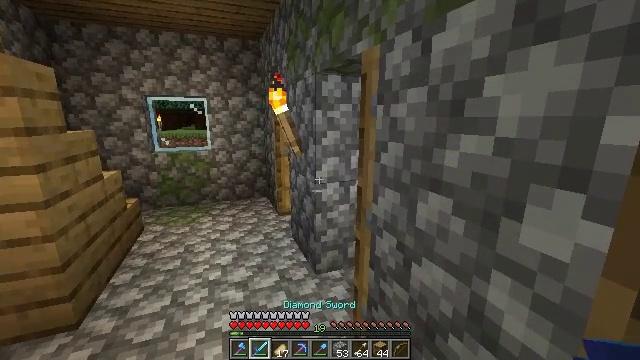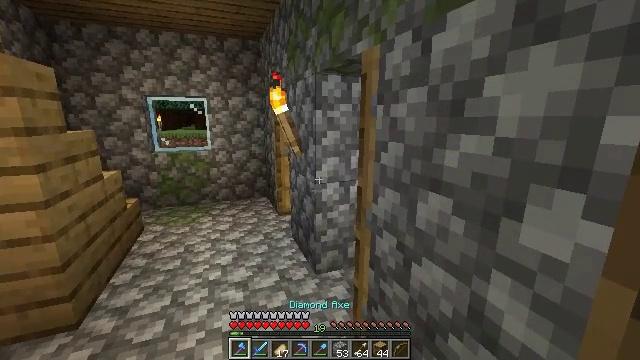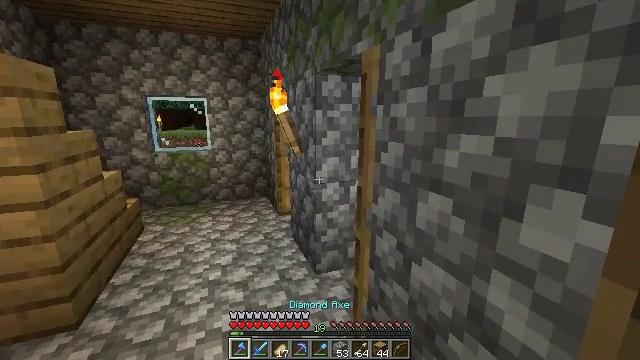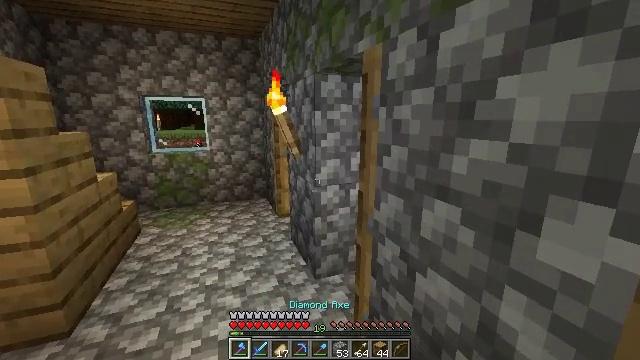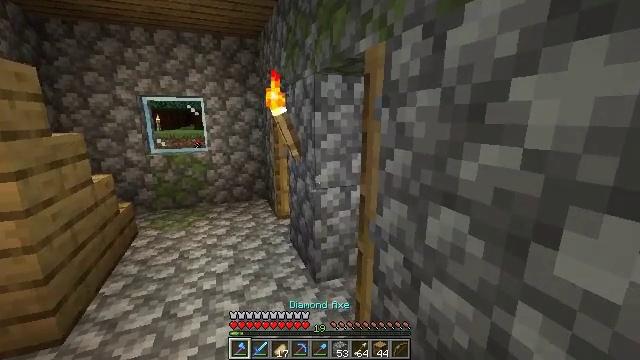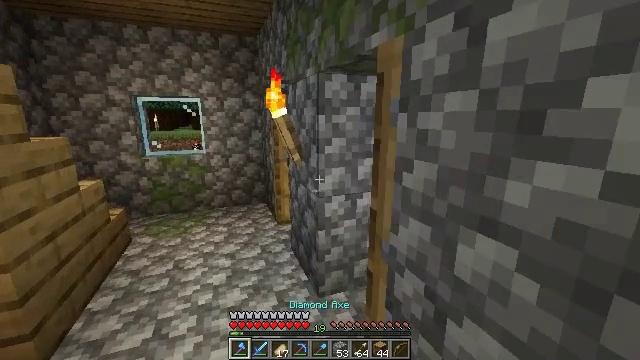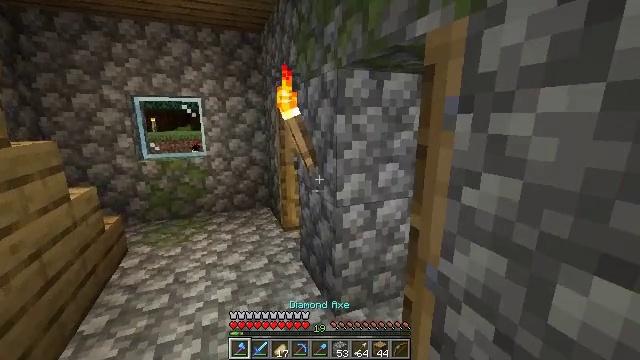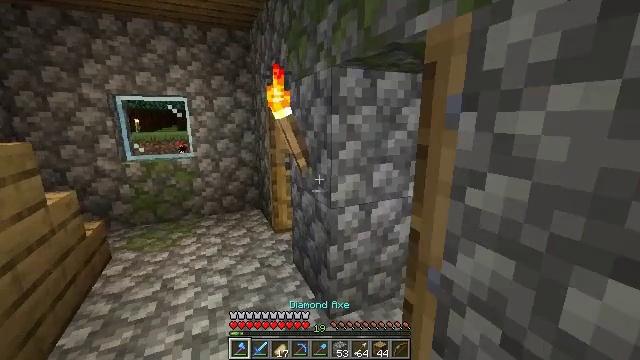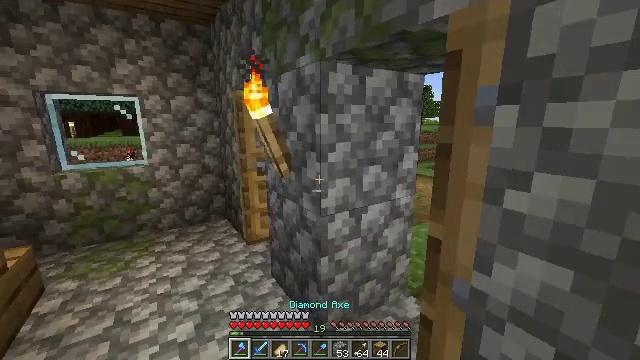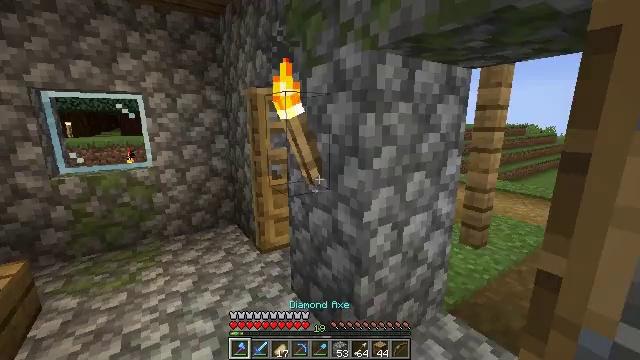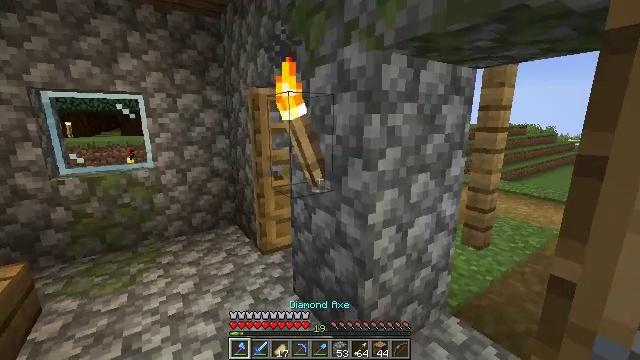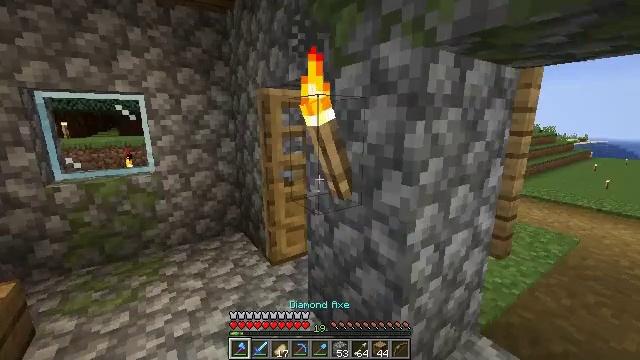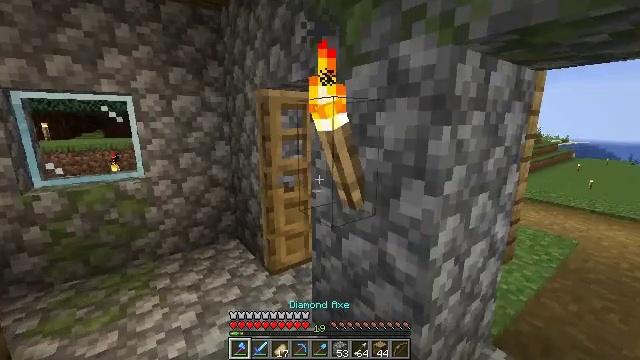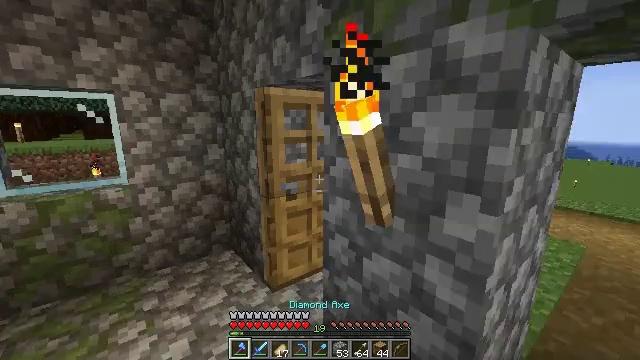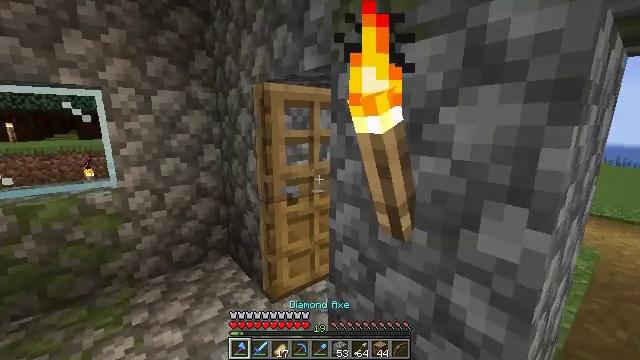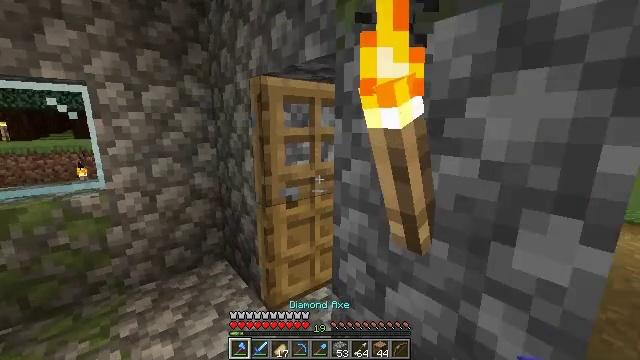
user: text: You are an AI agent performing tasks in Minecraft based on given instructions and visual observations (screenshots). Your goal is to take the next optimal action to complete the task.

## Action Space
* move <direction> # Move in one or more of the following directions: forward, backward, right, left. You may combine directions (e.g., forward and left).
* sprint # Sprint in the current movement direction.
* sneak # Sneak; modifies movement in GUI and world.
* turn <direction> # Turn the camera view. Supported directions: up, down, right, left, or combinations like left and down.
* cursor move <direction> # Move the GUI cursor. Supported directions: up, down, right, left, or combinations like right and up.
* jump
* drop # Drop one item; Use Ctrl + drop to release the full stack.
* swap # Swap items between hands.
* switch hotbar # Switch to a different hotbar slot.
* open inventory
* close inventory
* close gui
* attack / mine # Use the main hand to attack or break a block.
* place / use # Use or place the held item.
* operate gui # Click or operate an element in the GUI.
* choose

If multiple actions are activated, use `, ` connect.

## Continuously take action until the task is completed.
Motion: motion action
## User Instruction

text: Attack the oak door to gather it.
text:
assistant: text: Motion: no_op
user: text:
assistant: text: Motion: no_op
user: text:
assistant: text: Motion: move forward
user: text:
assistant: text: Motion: move forward
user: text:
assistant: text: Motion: move forward and move left
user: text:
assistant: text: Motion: move forward and move left
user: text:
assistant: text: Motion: move forward and move left, turn right
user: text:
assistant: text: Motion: move forward and move left, turn right
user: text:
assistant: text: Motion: move forward and move left
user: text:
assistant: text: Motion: move forward and move left
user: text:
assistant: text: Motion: move forward and move left
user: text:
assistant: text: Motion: move forward and move left, turn right
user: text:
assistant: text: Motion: move forward, turn right
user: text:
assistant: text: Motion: move forward
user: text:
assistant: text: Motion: move forward
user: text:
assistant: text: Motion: no_op
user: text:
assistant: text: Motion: no_op
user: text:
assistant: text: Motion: turn right and down
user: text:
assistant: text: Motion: no_op
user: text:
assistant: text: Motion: no_op
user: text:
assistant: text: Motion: attack / mine
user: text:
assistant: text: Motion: attack / mine
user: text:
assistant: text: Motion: turn left, attack / mine
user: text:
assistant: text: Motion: attack / mine
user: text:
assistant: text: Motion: attack / mine
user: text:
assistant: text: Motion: attack / mine
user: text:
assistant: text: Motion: attack / mine
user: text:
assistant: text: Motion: attack / mine
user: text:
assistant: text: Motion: attack / mine
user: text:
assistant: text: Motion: attack / mine